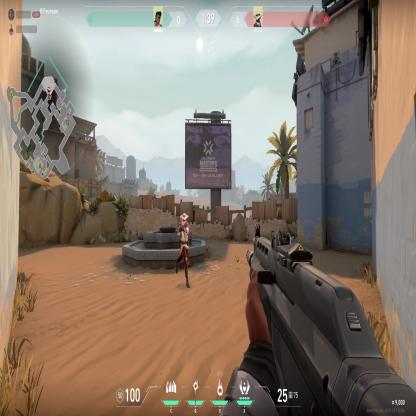
Label: enemy